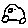
Label: car